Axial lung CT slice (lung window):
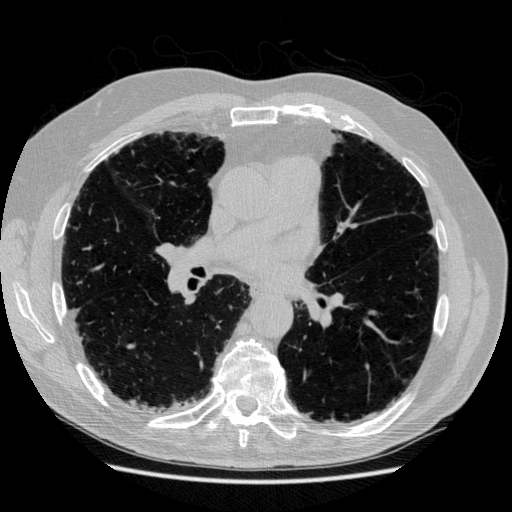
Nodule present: no